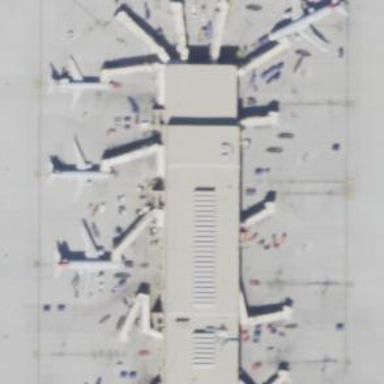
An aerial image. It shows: Information terminal.